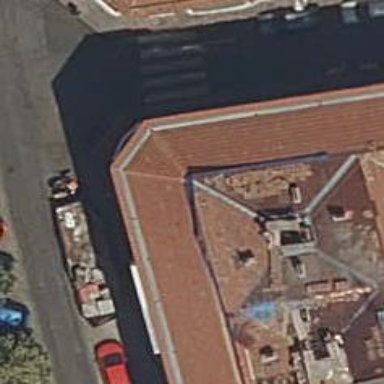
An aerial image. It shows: Pub.